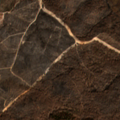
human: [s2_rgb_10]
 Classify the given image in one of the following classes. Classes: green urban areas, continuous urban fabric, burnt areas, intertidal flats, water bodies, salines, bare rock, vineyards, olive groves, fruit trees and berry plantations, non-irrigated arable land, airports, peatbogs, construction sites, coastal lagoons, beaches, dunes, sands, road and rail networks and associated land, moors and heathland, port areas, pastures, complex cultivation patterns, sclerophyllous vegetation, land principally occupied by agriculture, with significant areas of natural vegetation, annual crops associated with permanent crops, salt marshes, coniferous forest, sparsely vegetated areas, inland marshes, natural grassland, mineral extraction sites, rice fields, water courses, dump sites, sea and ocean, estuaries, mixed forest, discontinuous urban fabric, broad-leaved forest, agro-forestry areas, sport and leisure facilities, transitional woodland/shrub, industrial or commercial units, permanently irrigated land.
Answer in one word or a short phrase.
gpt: agro-forestry areas, broad-leaved forest, transitional woodland/shrub